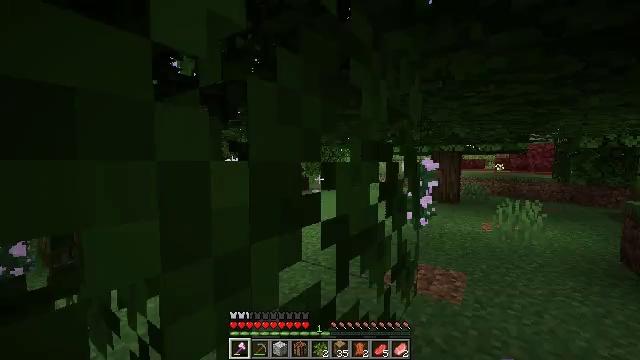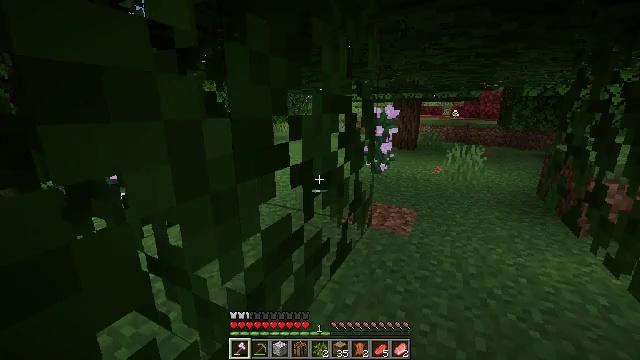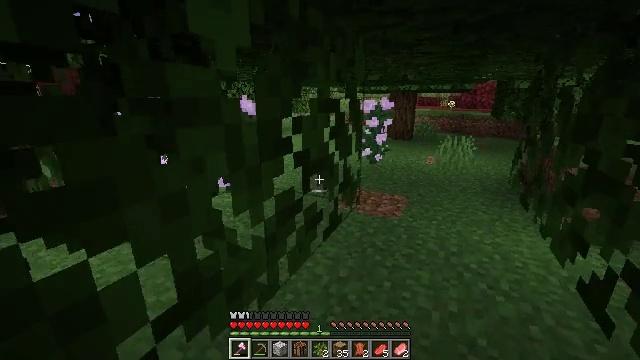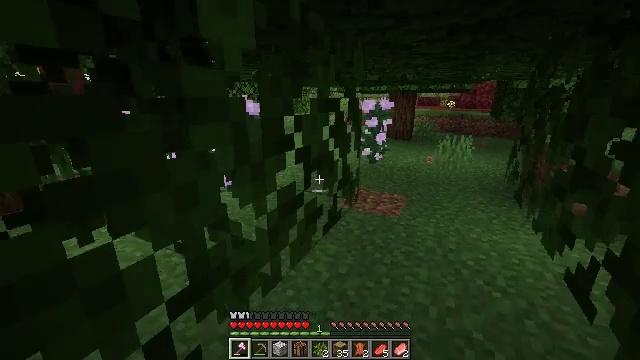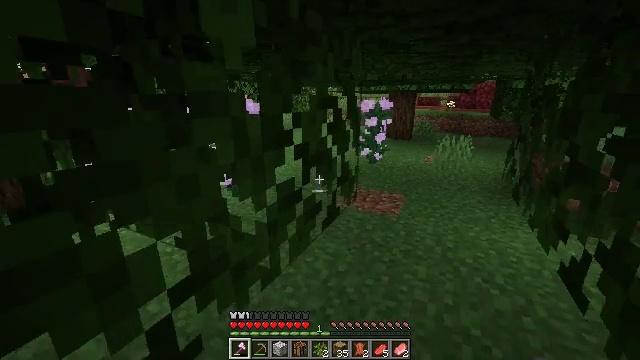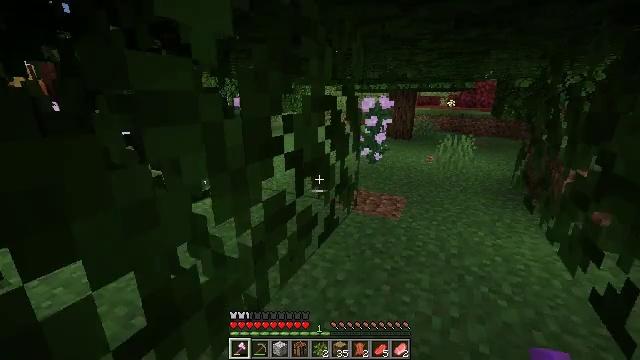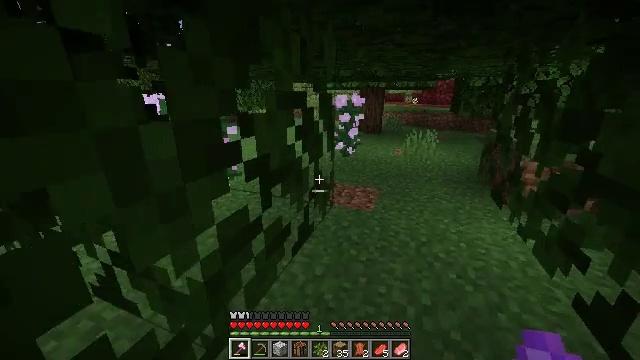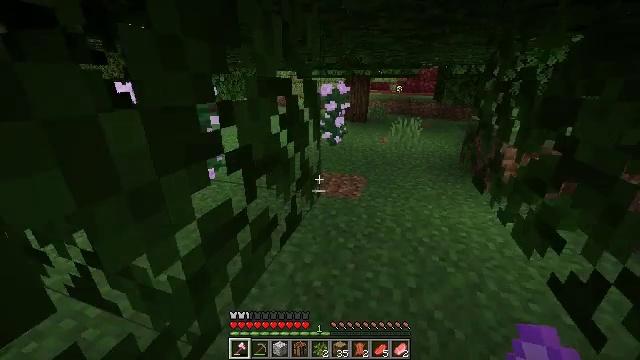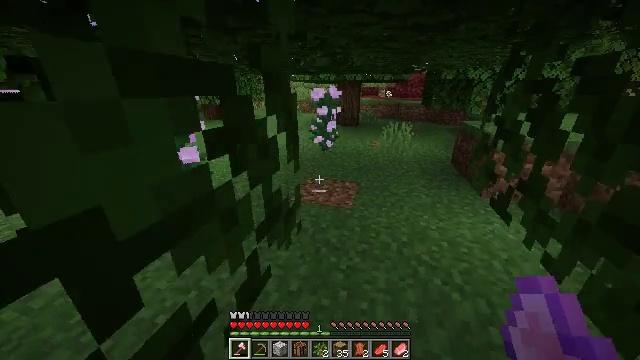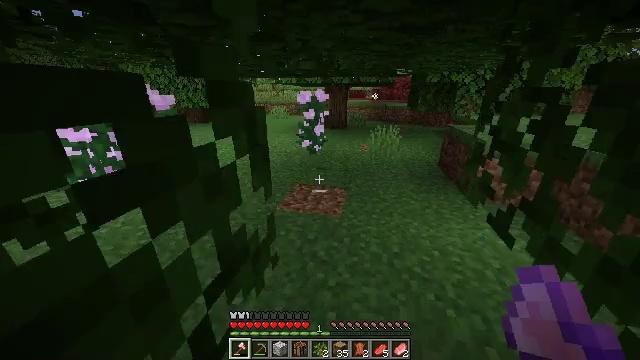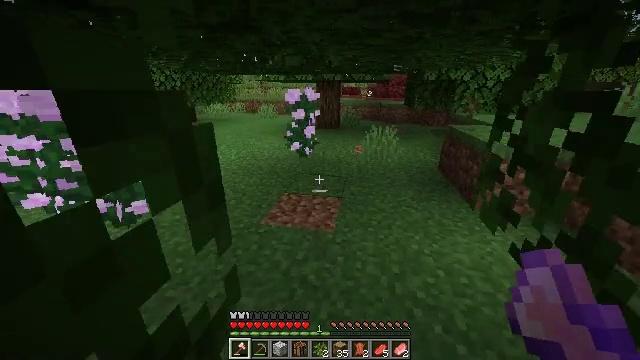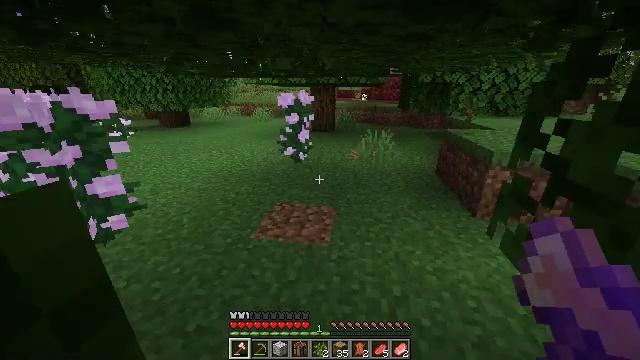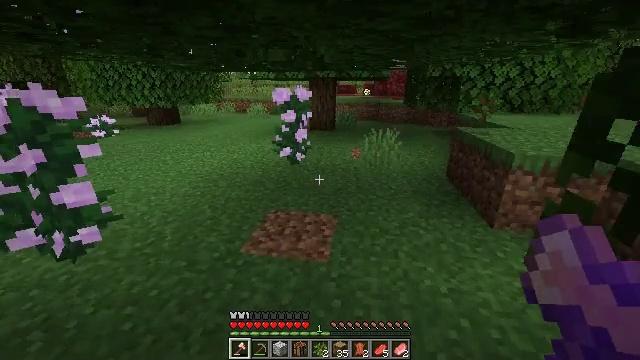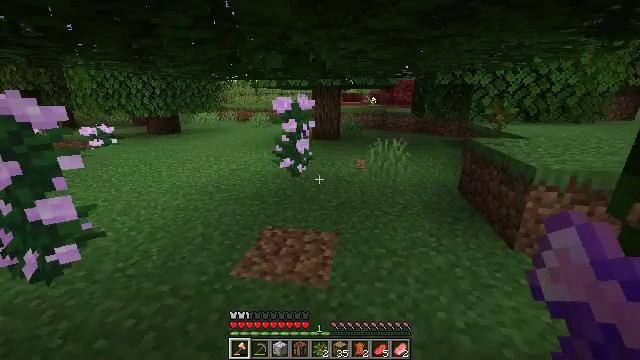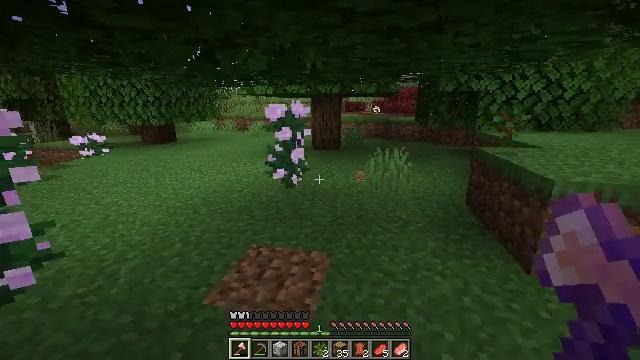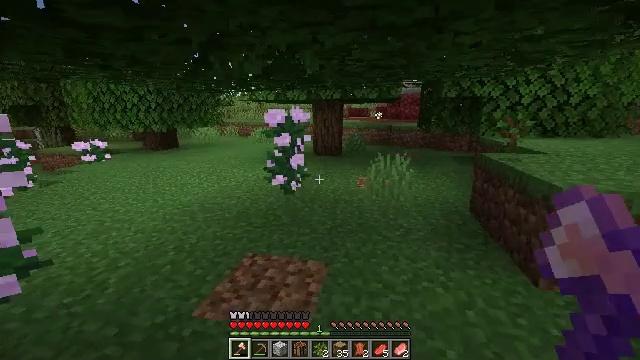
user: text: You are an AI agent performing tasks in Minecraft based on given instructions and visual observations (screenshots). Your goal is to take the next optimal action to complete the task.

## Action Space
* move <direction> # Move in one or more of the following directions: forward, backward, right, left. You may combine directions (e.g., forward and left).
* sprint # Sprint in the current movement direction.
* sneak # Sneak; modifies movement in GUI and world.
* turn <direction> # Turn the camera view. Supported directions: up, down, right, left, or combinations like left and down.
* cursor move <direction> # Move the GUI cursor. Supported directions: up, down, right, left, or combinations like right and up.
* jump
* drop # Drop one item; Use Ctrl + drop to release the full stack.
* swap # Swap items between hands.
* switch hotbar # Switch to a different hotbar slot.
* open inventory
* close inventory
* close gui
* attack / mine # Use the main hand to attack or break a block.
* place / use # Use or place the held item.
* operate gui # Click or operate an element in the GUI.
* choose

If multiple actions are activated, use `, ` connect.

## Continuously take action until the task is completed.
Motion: motion action
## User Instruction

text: Mine the oak log.
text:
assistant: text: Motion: move back, turn right and down
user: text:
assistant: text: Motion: move back, turn down
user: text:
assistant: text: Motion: no_op
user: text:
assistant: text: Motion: move forward
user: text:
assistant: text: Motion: move forward, sprint
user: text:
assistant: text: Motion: move forward, sprint, turn right and down
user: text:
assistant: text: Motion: move forward, sprint, turn right and down
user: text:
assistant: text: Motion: move forward, sprint, turn right
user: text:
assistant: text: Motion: move forward, sprint, turn right
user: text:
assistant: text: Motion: move forward, sprint, turn right
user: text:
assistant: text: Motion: move forward, sprint, turn right
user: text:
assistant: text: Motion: move forward, sprint
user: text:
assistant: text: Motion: move forward and move right, sprint, turn left and up
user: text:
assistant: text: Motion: move forward and move right, sprint, turn up
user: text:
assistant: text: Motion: move forward and move right, sprint, turn up
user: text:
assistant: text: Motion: move forward, sprint, turn up
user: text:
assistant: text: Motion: move forward, sprint, turn up
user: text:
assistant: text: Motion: move forward, sprint, turn left and up
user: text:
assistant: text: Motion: move forward, sprint
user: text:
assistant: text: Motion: move forward, sprint
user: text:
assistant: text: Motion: move forward, sprint, turn right
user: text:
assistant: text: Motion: move forward, sprint
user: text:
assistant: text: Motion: move forward, sprint, turn right and up
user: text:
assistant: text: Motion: move forward, sprint
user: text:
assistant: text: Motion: move forward, sprint
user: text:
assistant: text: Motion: move forward, sprint, open inventory
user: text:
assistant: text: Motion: move forward, open inventory
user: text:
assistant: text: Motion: open inventory
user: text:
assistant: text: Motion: cursor move up
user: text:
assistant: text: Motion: cursor move right and up